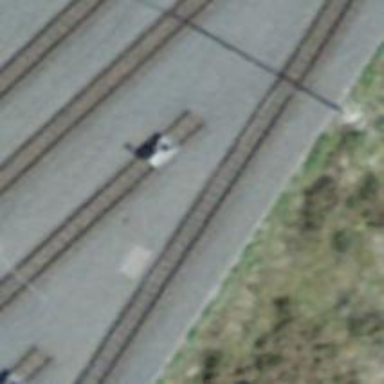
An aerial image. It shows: Railway buffer stop.